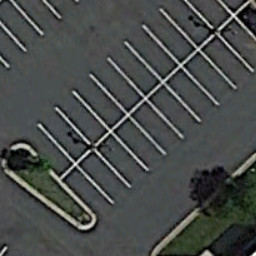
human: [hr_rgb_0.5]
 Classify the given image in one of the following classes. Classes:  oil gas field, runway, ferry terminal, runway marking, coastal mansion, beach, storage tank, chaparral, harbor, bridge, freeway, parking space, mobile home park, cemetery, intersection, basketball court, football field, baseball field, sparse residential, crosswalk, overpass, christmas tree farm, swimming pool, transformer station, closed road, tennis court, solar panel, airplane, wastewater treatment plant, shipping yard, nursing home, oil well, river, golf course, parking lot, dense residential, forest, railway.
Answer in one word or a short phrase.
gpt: parking space